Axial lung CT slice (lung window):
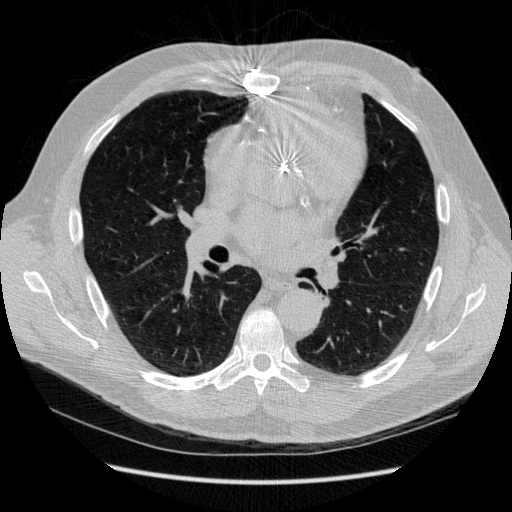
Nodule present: no